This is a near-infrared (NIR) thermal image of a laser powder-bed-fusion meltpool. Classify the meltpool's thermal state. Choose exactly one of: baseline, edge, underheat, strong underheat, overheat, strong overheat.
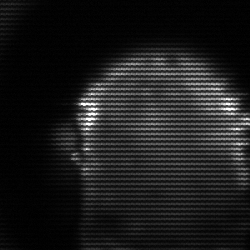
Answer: baseline